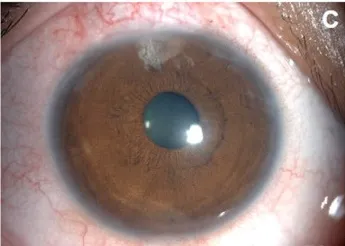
Clinical characteristics of a patient with iris incarceration (patient 10 in Supplemental Table 1). (C) Slit-lamp examination showed the pupil shape returned to circular after surgical repositioning.
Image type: ophthalmic_imaging (slit_lamp_photograph)